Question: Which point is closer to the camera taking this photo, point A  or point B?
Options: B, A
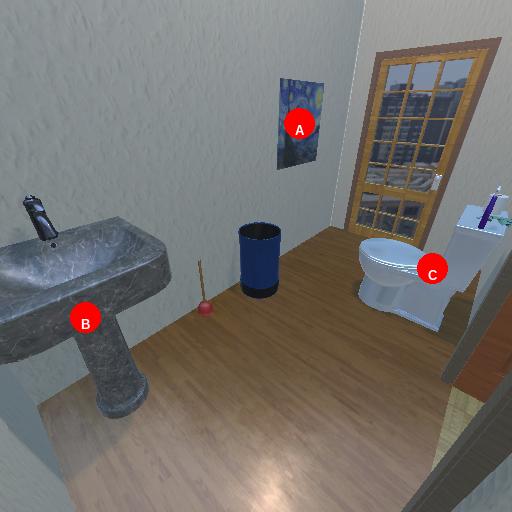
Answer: B